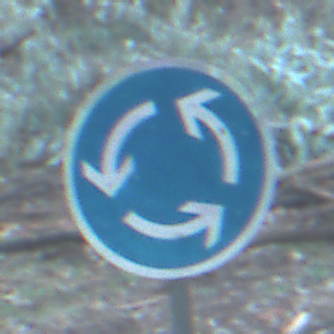
Verkehrszeichen: Kreisverkehr
Umgebung: Outdoor, Nature
Tageszeit: MorningAfternoon
Wetter: Clear
Licht: Natural
Jahreszeit: NotSpecified
Kontrast: LowContrast